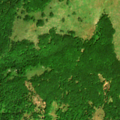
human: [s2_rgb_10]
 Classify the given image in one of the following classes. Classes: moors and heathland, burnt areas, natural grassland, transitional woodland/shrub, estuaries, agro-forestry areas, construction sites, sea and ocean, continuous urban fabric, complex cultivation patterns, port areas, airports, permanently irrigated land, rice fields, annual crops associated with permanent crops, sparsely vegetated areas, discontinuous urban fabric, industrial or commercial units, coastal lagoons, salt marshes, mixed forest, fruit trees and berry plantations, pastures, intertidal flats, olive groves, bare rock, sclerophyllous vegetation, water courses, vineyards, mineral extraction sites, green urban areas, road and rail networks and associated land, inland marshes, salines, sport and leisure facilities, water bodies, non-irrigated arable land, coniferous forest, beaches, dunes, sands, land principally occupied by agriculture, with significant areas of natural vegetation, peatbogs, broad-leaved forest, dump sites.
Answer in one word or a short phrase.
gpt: broad-leaved forest, mixed forest, natural grassland